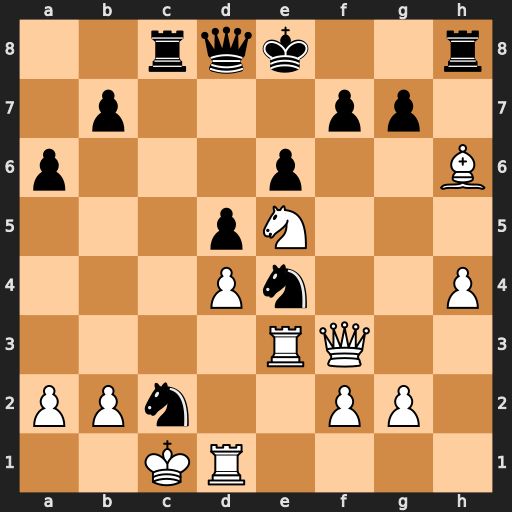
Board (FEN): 2rqk2r/1p3pp1/p3p2B/3pN3/3Pn2P/4RQ2/PPn2PP1/2KR4
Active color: w
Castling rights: k
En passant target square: -
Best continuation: Qxf7#